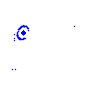
Particle: pion